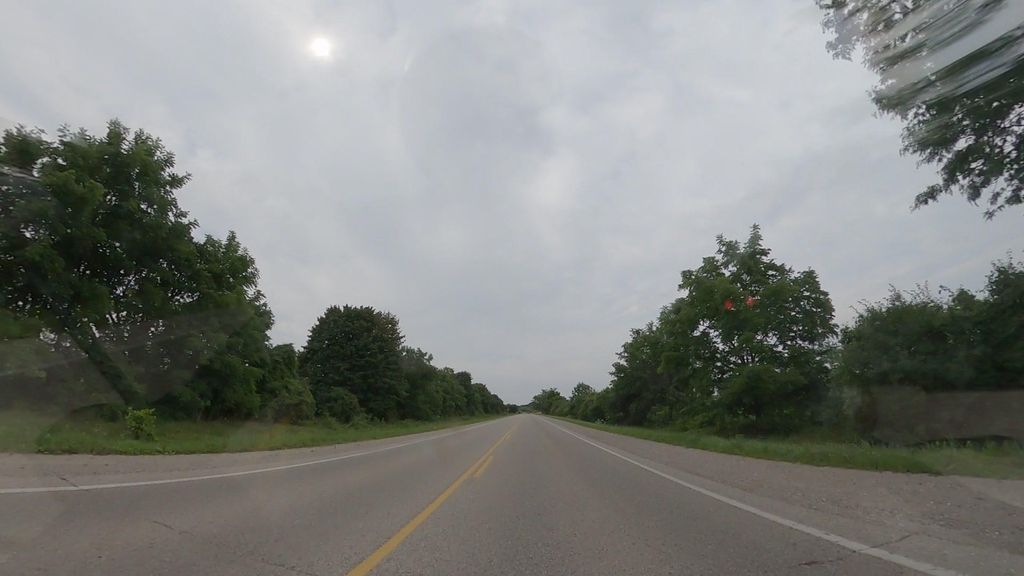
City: kitchener-waterloo